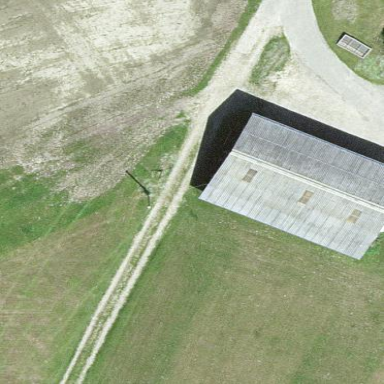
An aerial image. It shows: Shed.